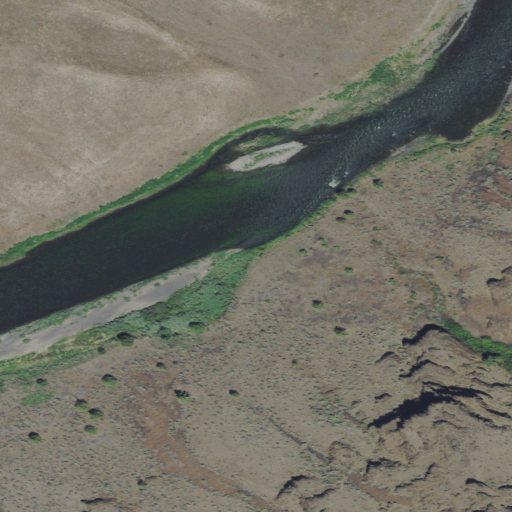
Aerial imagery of valley in Oregon named Piano Box Canyon containing shrub, grassland, herbaceous wetlands, and open water